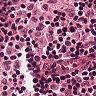
Metastatic tissue present: no